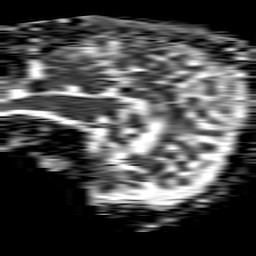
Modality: ADC
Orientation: sagittal
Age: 63
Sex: male
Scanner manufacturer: philips
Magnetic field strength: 1.5 T
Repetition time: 4.6 s
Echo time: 0.08528 s